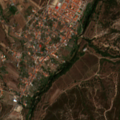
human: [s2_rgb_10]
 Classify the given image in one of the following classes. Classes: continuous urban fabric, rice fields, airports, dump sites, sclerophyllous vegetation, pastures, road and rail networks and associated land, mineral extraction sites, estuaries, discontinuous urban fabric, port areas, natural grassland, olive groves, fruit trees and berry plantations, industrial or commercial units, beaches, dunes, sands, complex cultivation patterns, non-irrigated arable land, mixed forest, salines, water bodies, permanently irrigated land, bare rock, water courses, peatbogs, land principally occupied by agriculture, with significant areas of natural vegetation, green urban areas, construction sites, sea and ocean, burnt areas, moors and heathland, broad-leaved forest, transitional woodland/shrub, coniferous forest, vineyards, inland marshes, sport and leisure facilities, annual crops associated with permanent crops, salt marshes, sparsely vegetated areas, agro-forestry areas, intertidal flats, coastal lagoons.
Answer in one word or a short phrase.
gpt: discontinuous urban fabric, fruit trees and berry plantations, olive groves, land principally occupied by agriculture, with significant areas of natural vegetation, broad-leaved forest, mixed forest, transitional woodland/shrub